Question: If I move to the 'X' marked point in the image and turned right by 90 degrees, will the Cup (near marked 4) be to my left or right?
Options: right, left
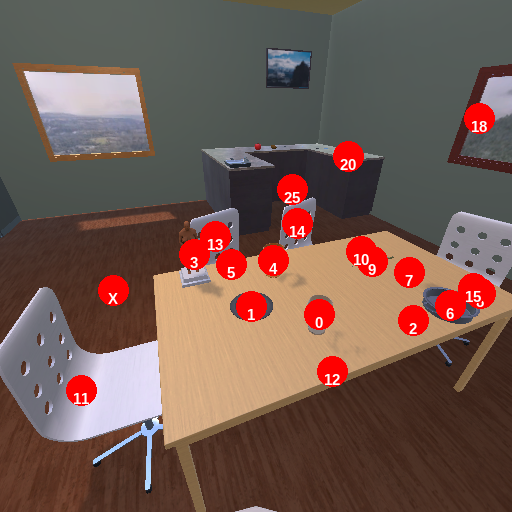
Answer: right